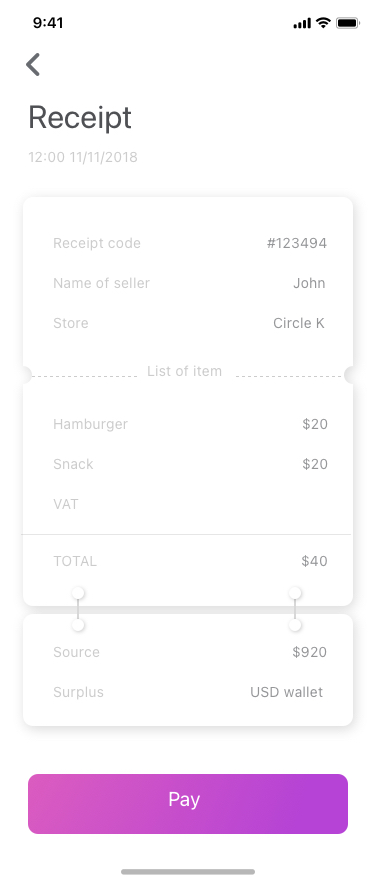
Text in this UI design:
$20
$20
VAT
Snack
Hamburger
List of item
John
#123494
Circle K
Name of seller
Receipt code
Store
$40
TOTAL
Pay
12:00 11/11/2018
$920
USD wallet
Surplus
Source
Receipt